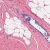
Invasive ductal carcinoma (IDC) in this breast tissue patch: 0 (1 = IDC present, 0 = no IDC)